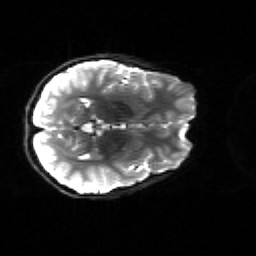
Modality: sbref
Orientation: axial
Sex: female
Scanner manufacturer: siemens
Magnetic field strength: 3 T
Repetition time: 5 s
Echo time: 0.071 s